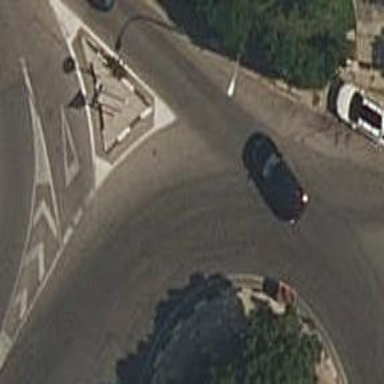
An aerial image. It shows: Asphalt road in residential area leading to roundabout.